Question: I'm using Intellij IDEA 14.1.4 to develop a Play 2.x application and I was wondering if it's possible to somehow configure the conf file used by Play. I'd like to do something similar to what's described here: <URL>.
'''
$ /path/to/bin/<project-name> -Dconfig.file=/opt/conf/prod.conf
'''
Is is possible to somehow set up a configuration in IDEA? I've looked at the configuration settings in IDEA, but I haven't found anything to specify the conf file. I've also tried the IDEA forum but unfortunately nobody has answered so far.
Here's the configuration window in IDEA:

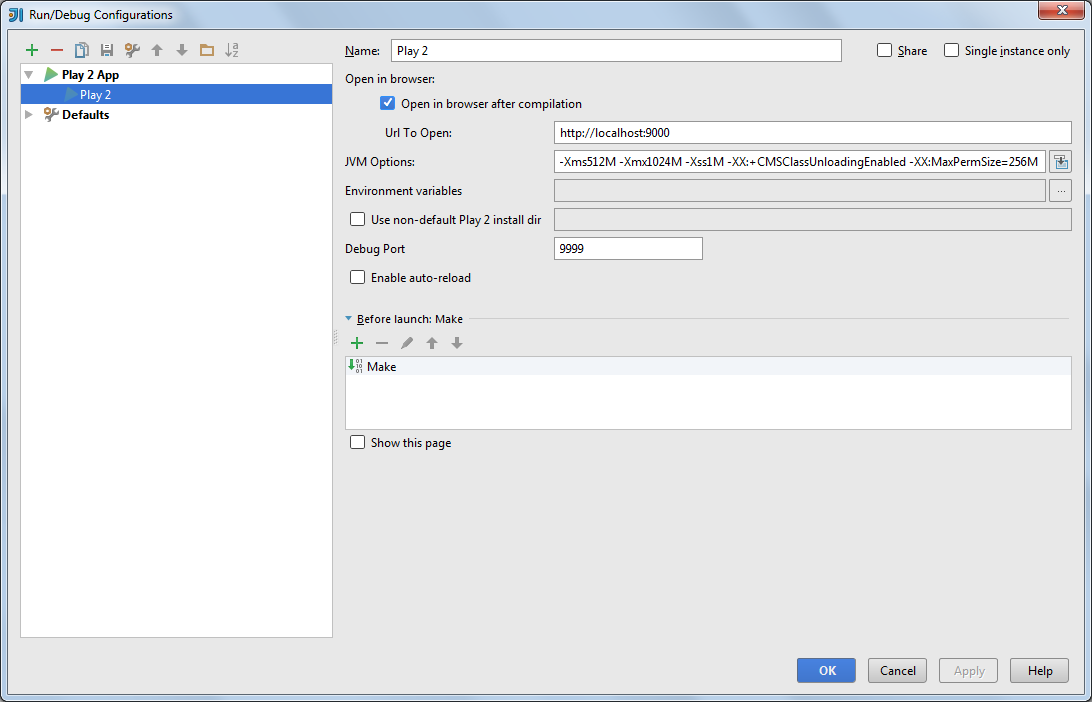
Answer: You can edit the "run configuration" and specify additional parameters. Recent versions of IDEA use 'sbt' to run Play Applications, which allows you to add additional parameters.
Simply add '-Dconfig.resource=idea.conf' and create an idea.conf-file containing the development configuration.